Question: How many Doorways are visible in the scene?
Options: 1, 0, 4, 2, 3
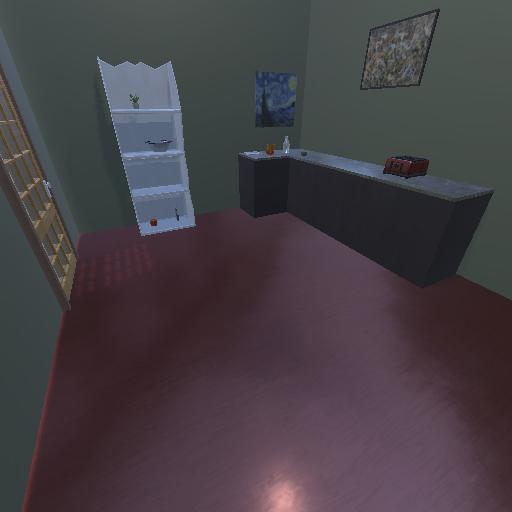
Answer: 1